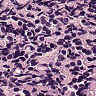
Metastatic tissue present: no